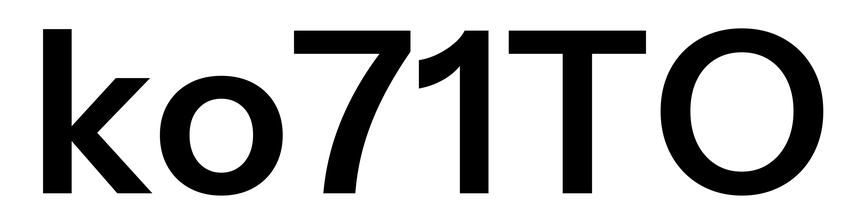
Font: InstrumentSans_SemiBold